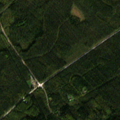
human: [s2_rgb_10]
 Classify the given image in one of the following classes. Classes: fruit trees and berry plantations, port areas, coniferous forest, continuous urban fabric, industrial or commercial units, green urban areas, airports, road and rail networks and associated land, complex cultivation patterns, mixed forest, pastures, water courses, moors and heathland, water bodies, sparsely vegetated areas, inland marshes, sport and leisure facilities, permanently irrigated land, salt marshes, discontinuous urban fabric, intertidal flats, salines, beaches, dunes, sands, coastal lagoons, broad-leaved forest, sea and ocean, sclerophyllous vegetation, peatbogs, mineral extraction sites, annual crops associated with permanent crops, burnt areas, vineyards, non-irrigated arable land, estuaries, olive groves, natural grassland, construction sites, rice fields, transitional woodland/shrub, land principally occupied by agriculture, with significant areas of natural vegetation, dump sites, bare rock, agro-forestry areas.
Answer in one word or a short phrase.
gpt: coniferous forest, mixed forest